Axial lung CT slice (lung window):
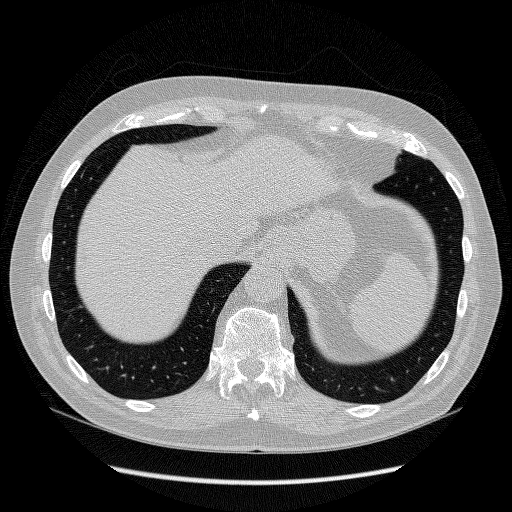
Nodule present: no